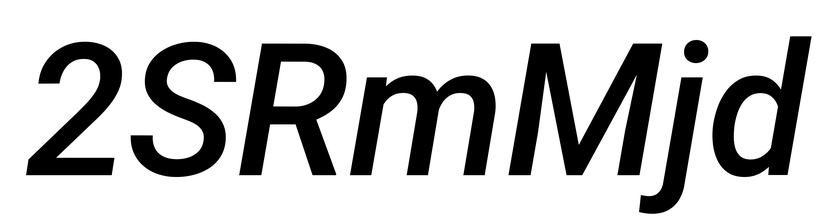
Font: Roboto-Italic_Medium_Italic